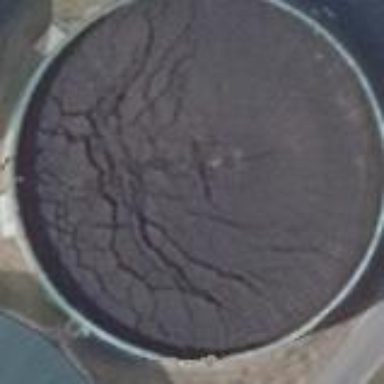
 possibly containing generator. It is identified as covered reservoir."